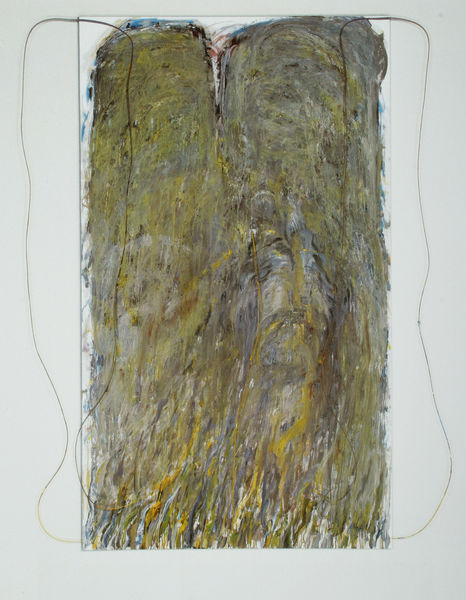
Titel: Flügelfeld
Künstler: Gerhard Hoehme
Standort: Düsseldorf
Institution: Gerhard und Magarete Hoehme-Stiftung
Schlagwörter: blau, flügel, weiß, gelb, grün, schwarz, zeichnung, gras, flaschen, gesicht, pastos, stoff, fell, papier, umrisse, bogen, zwei, heu, abstrakt, einschnitt, farben, modern, formen, violett, linien, spalten, oliv, duktus, marmoriert, striche, abstraktion, rechteck, umriß, haufen, kontur, kiefer, fäden, lineal, schleim, amorph, grün grau